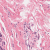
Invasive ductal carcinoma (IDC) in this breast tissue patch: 0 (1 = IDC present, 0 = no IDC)